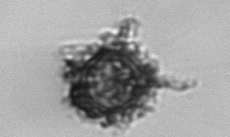
Label: Thalassiosira_TAG_external_detritus